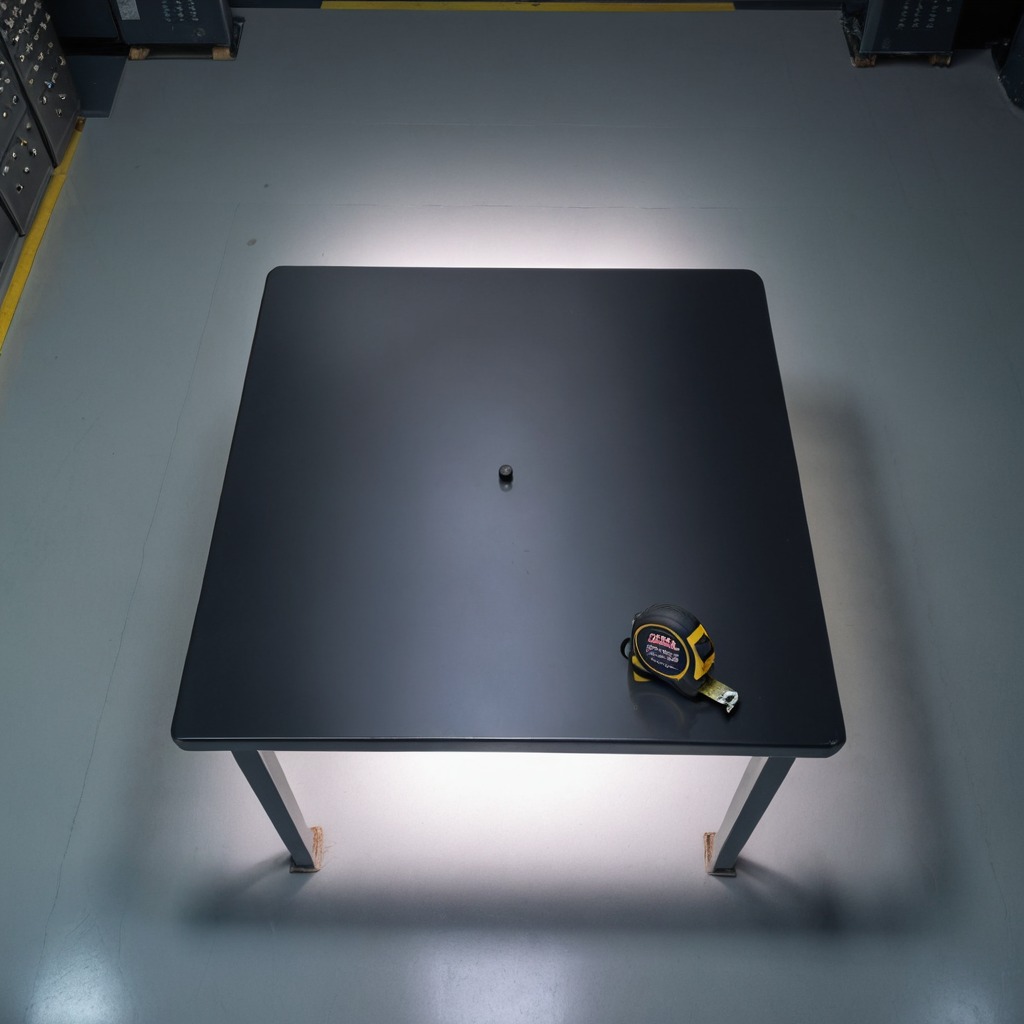
A measuring tape is lying on the tabletop.